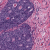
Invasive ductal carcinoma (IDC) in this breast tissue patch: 0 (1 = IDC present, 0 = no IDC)